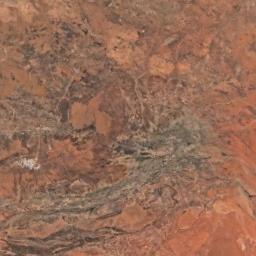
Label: desert